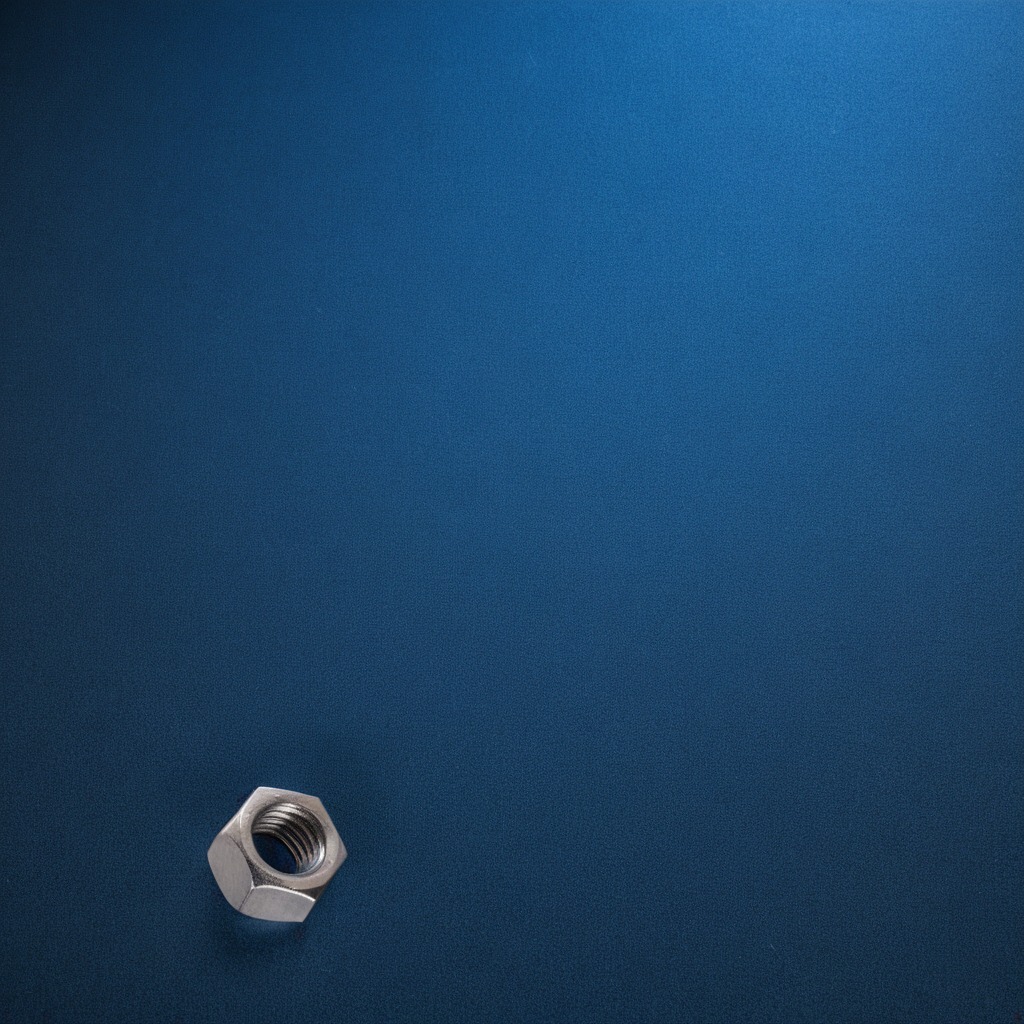
A metal nut is lying on the granite tabletop beneath a blue rubber mat inside a workshop under bright overhead lighting crisp shadows high clarity worn but beneath the mat.